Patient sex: F
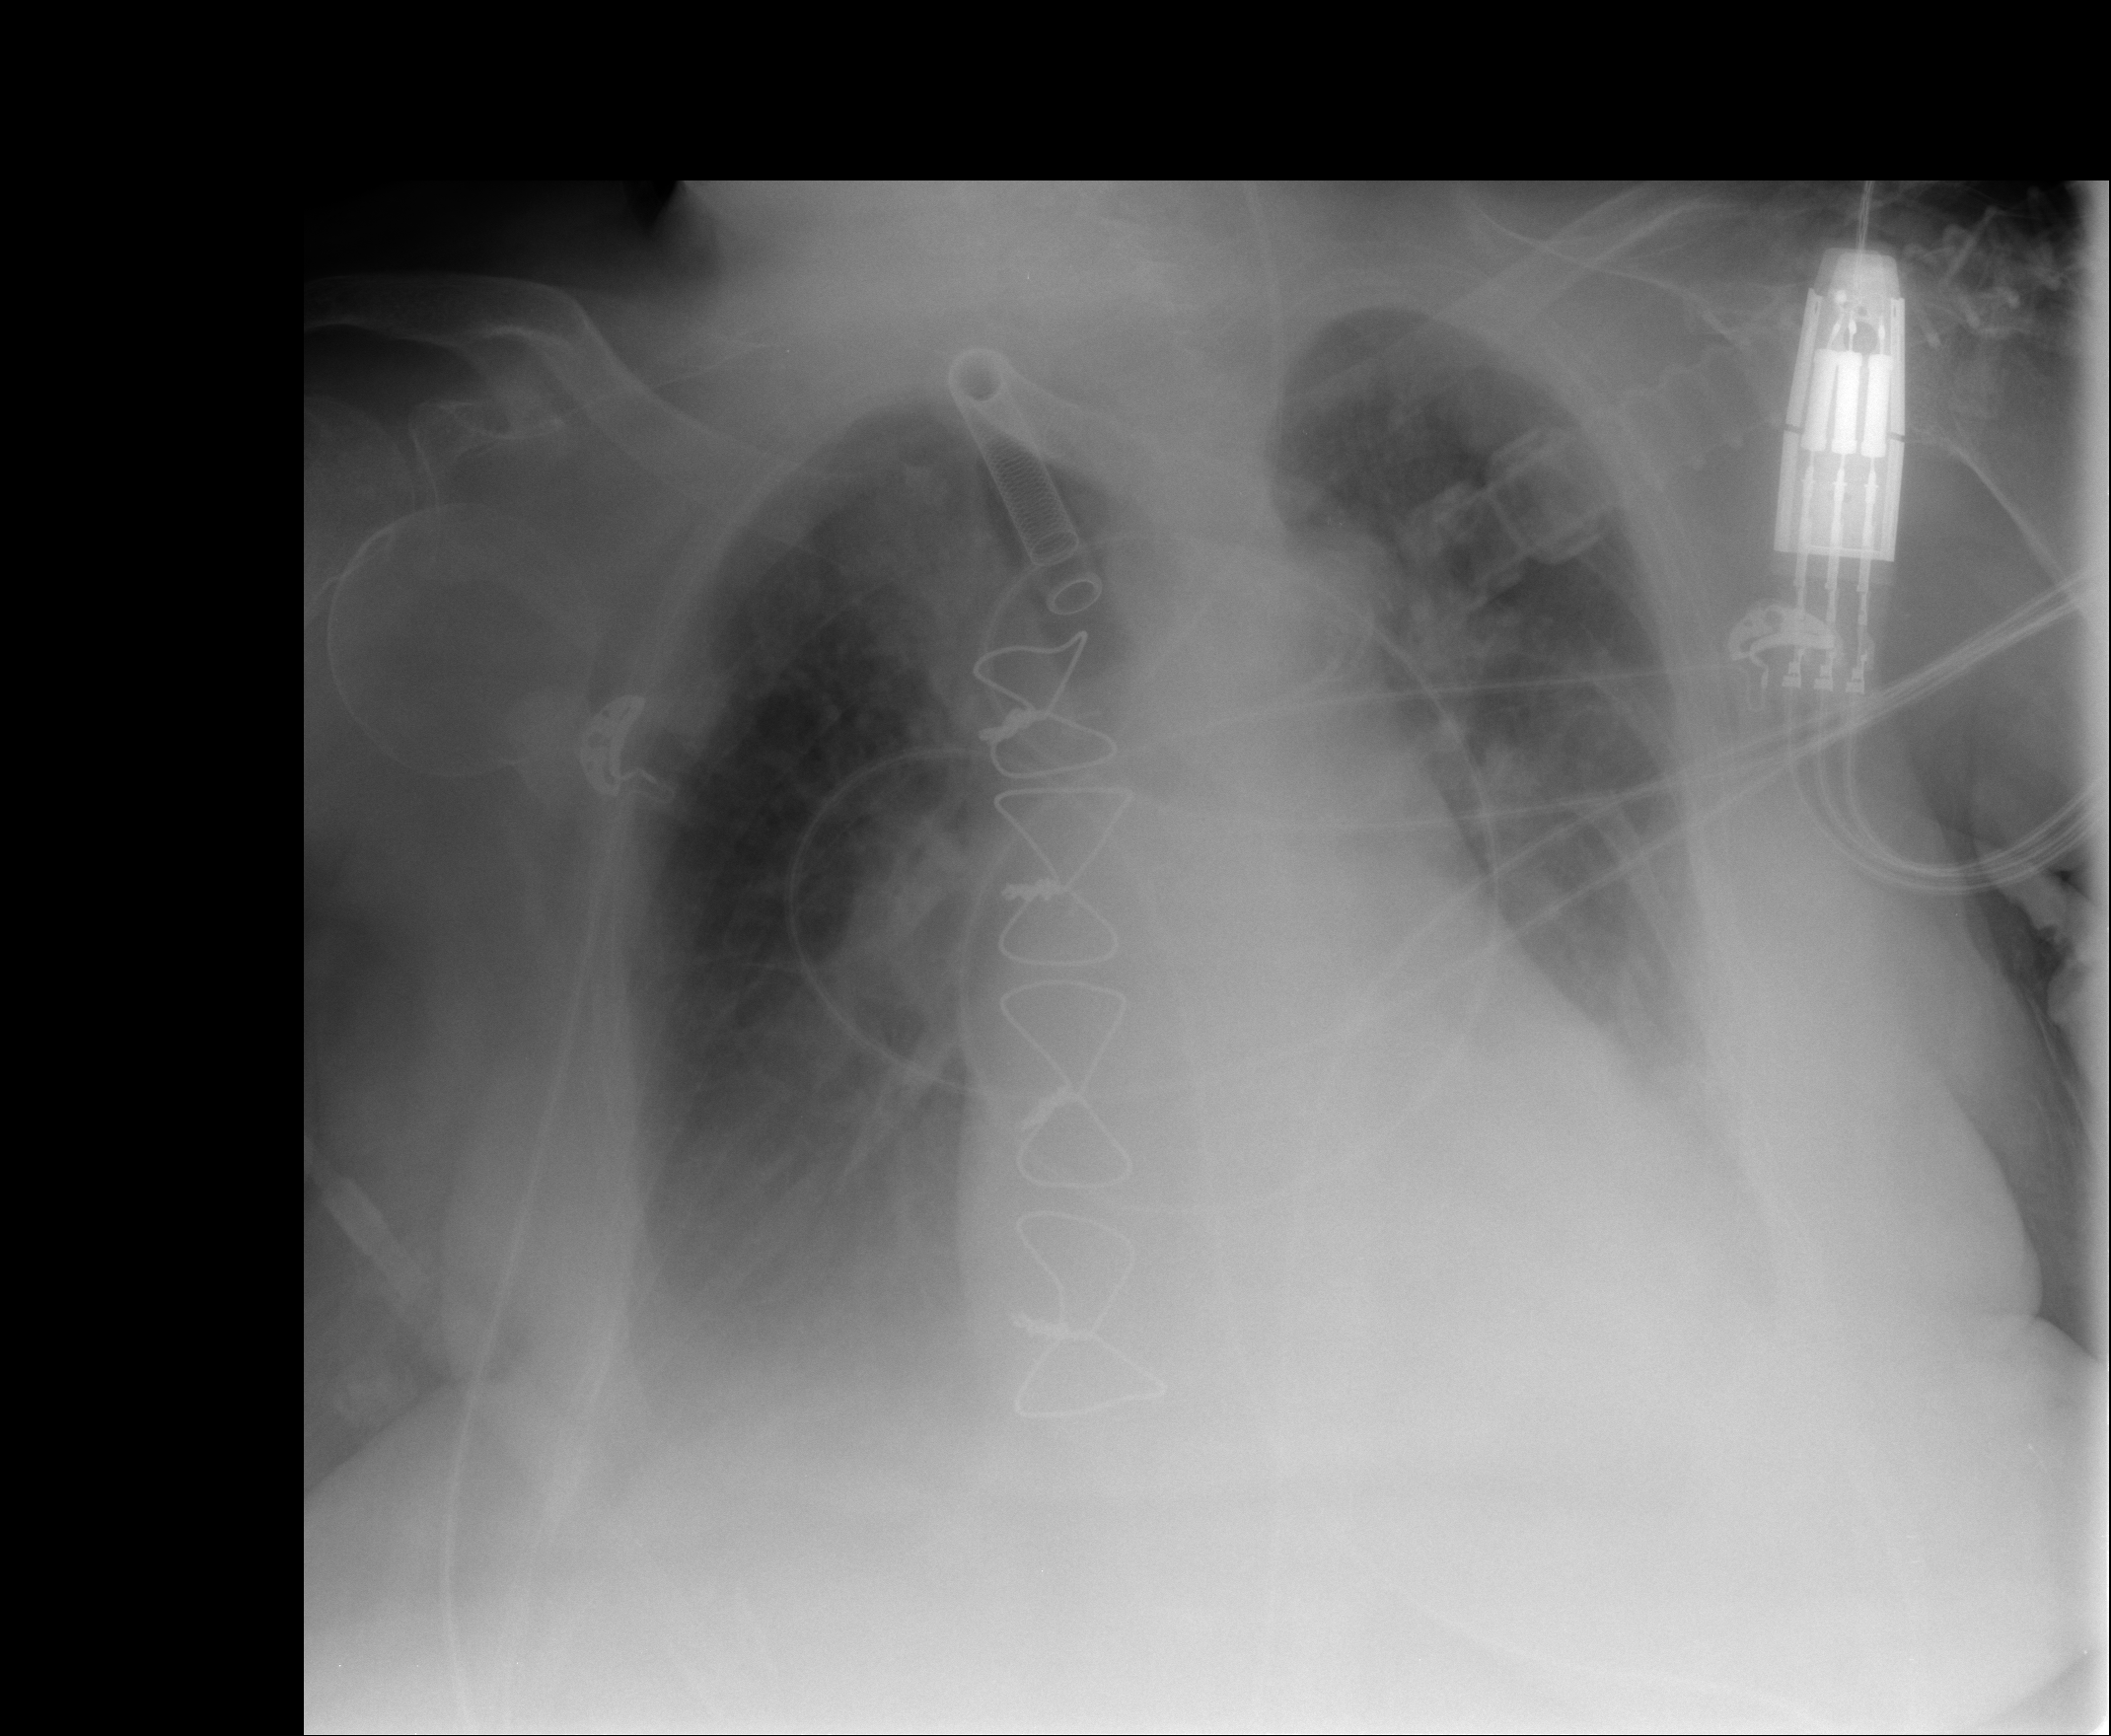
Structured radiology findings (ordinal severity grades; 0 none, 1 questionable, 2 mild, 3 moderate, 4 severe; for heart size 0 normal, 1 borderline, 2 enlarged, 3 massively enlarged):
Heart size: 2
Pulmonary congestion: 2
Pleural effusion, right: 2
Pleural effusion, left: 3
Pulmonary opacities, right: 1
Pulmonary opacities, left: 0
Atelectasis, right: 2
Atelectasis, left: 2